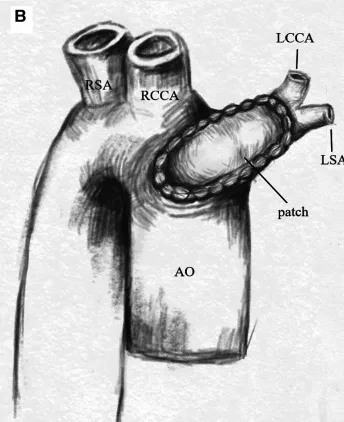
(B) A bovine pericardial patch was used as the anterior wall to connect the aortic arch with the LBA. AO, aorta; RCCA, right common carotid artery; RSA, right subclavian artery; LCCA, left common carotid artery; LSA, left subclavian artery.
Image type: radiology (mri)